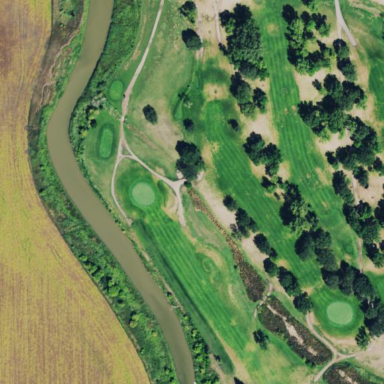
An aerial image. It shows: Scenic golf fairway.